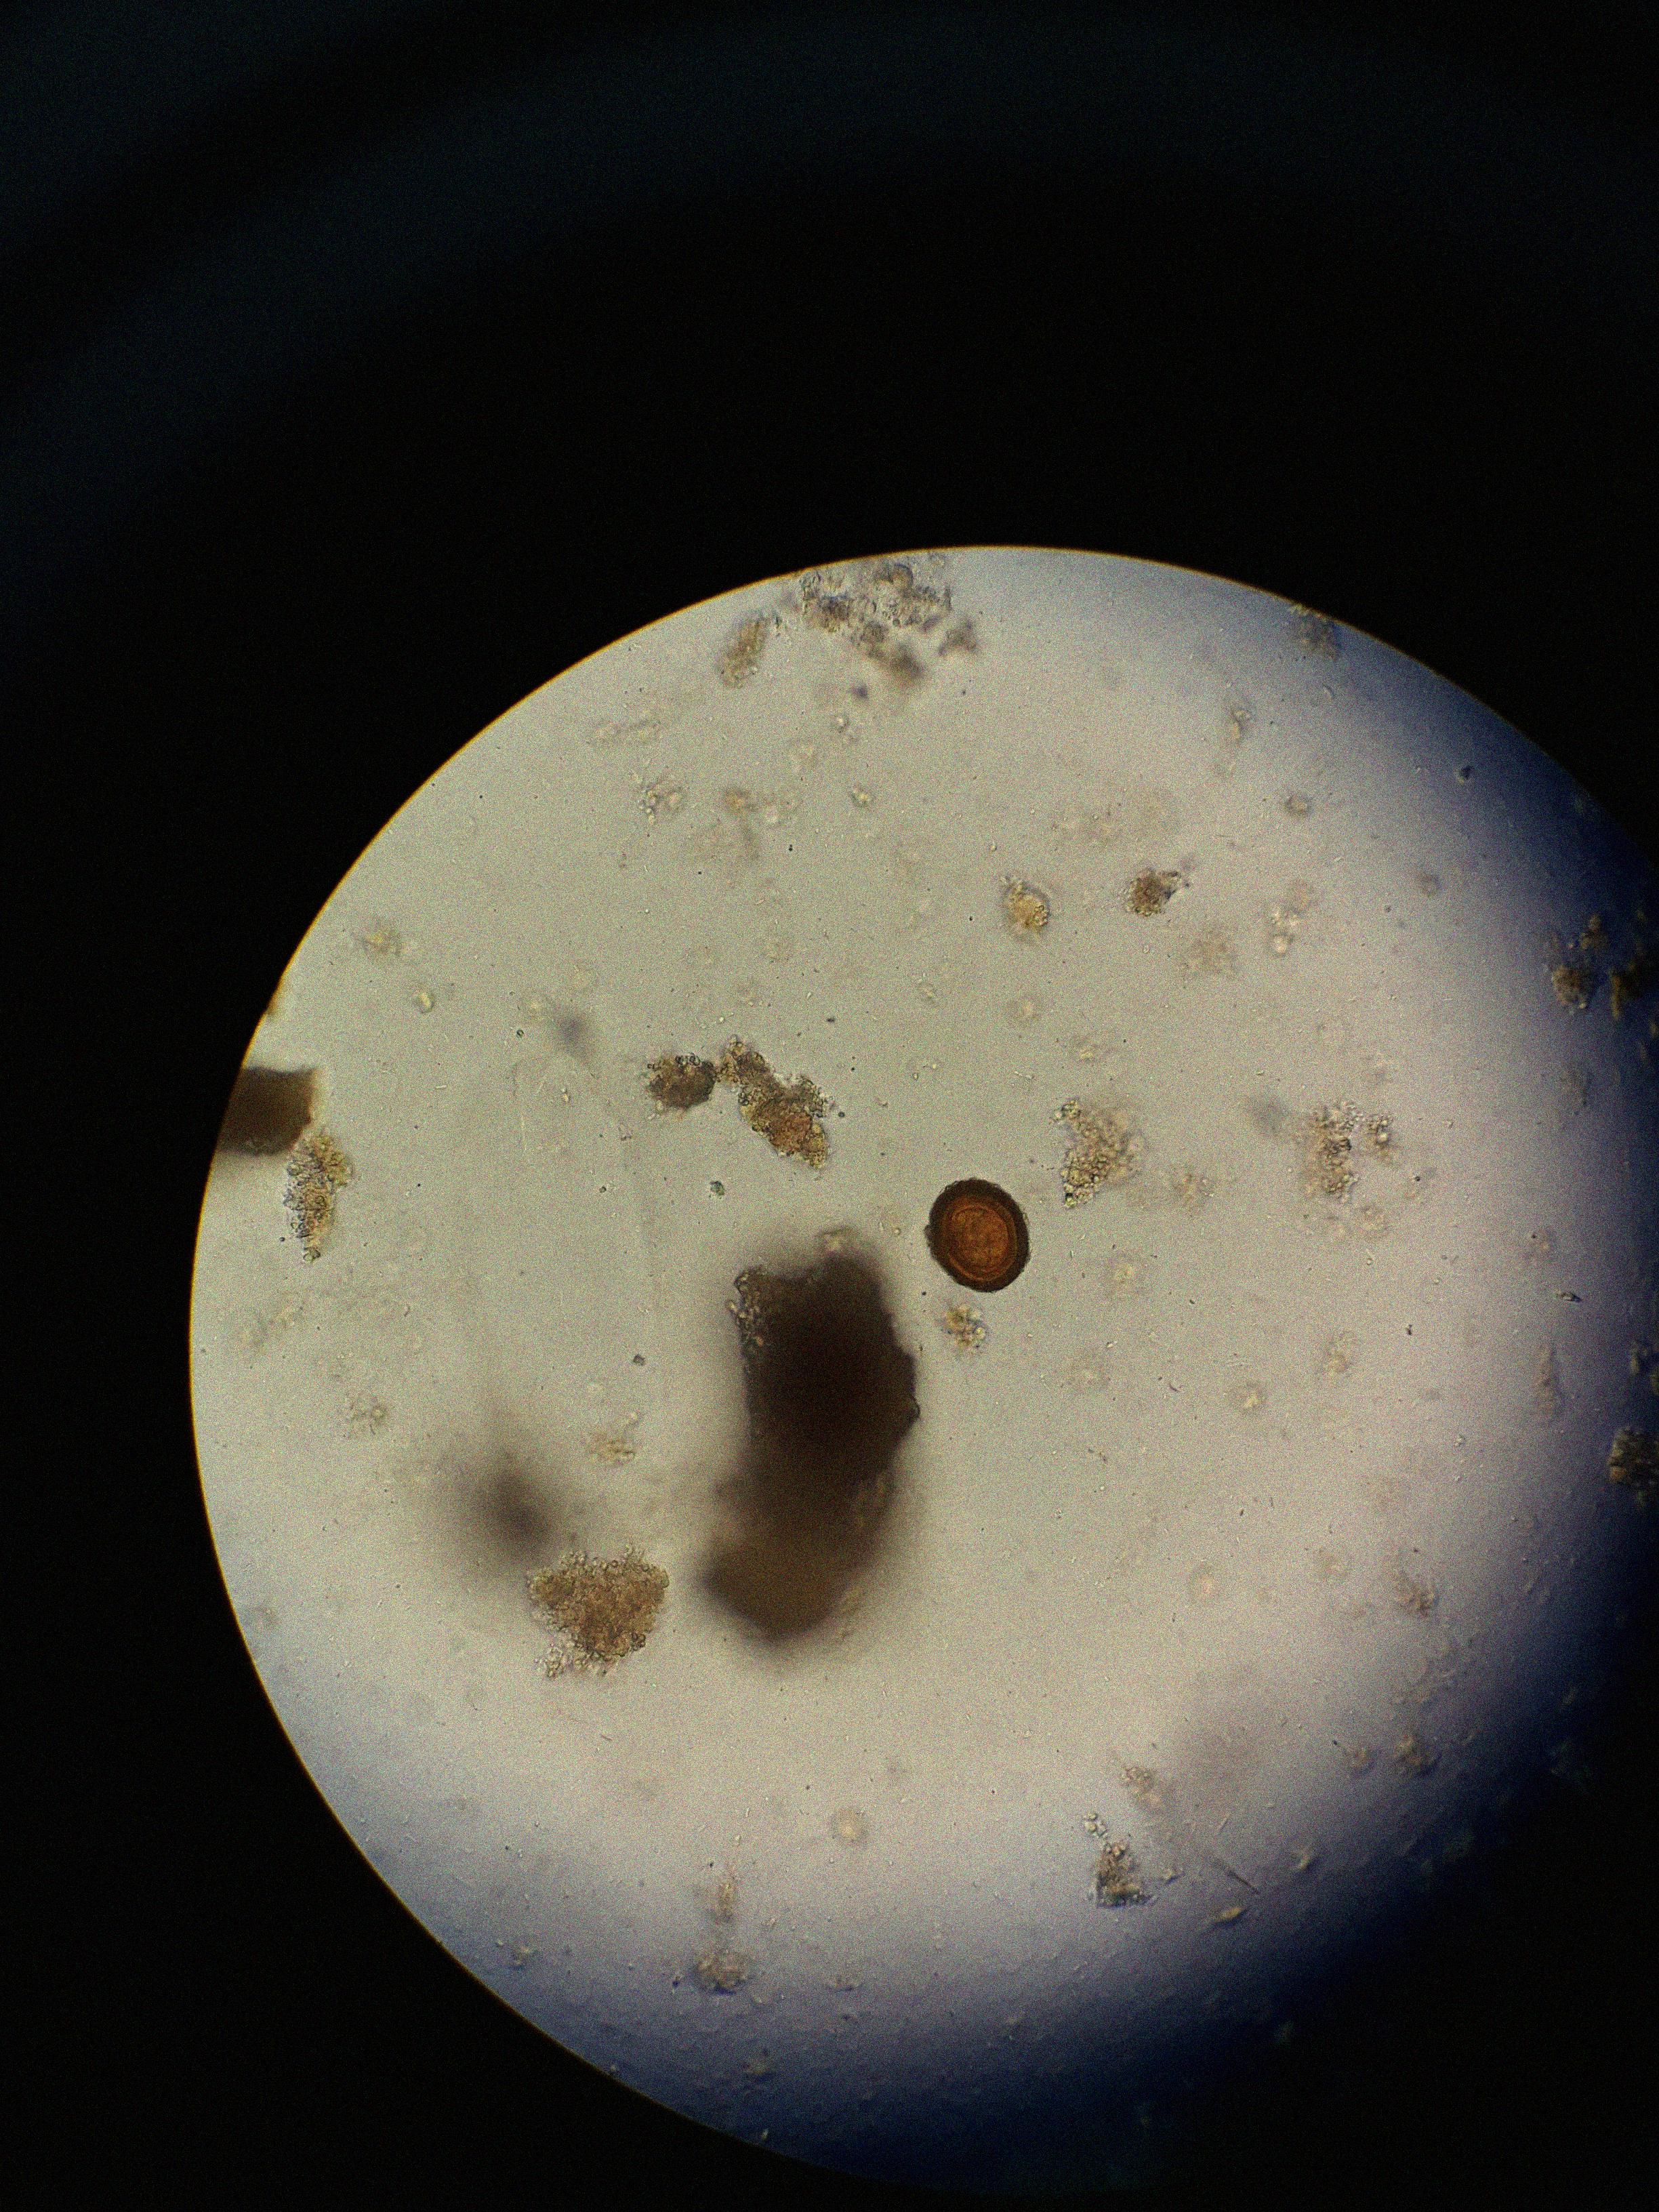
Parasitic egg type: Taenia spp. egg